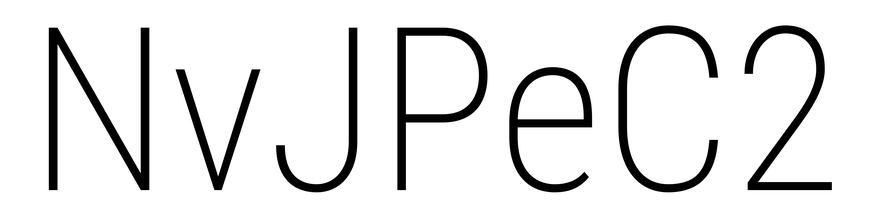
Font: Roboto_Condensed_ExtraLight